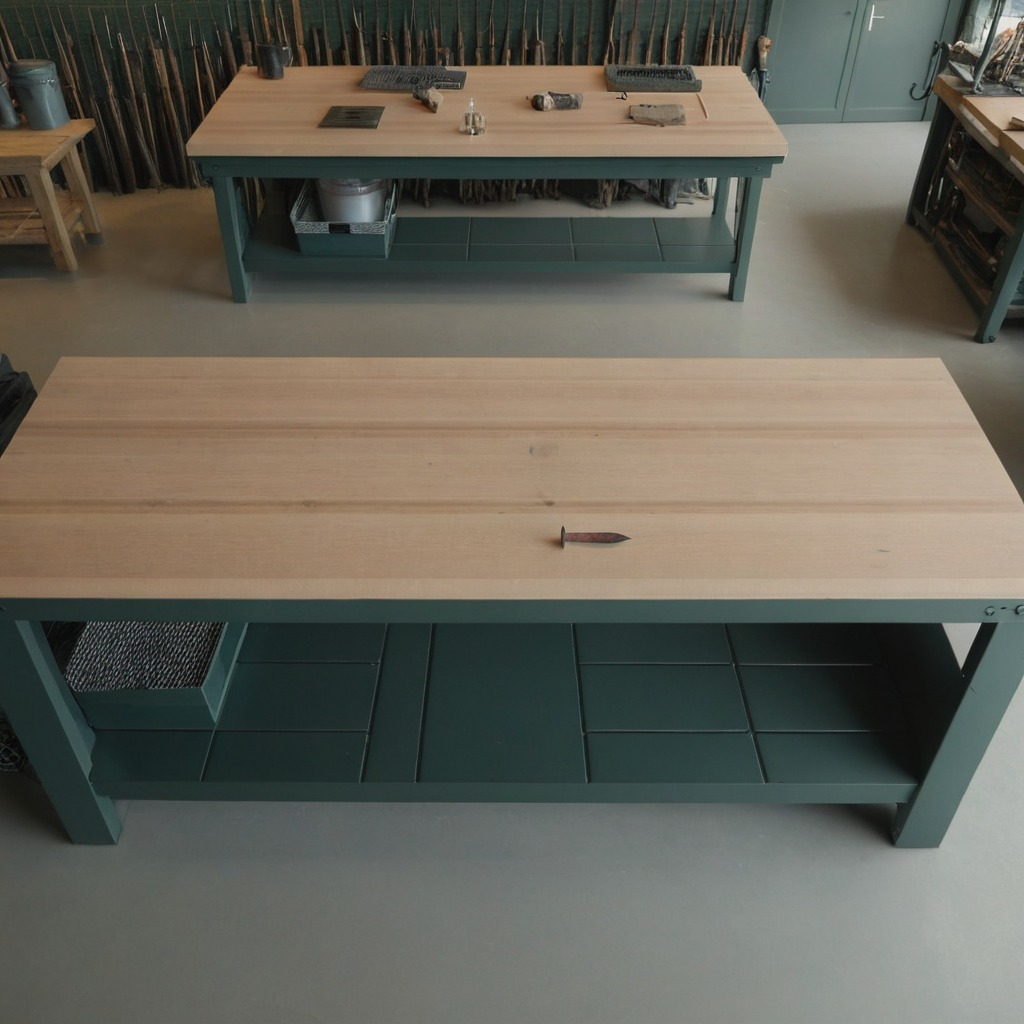
An iron nail lies on a workbench inside a coastal fishing gear workshop.